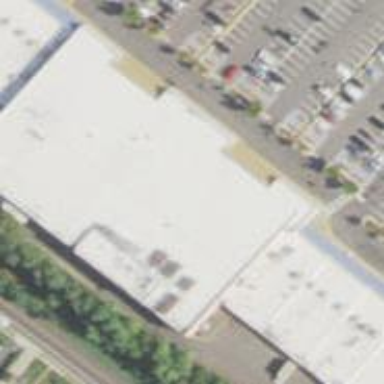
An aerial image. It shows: Supermarket.